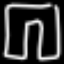
Label: pants